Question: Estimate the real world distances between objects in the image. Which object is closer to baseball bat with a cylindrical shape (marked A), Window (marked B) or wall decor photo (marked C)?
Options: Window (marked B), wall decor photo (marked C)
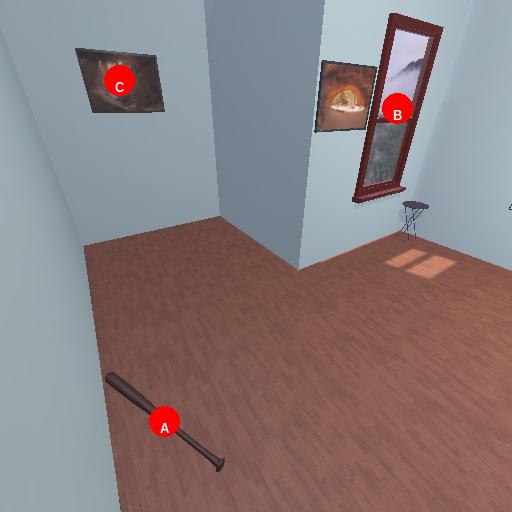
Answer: Window (marked B)